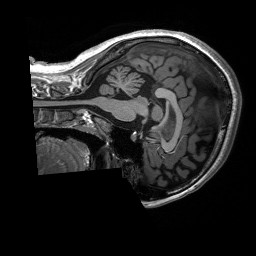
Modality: T1w
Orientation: sagittal
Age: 19
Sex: female
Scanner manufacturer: siemens
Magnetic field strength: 3 T
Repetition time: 2.53 s
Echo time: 0.00227 s